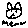
Label: cat